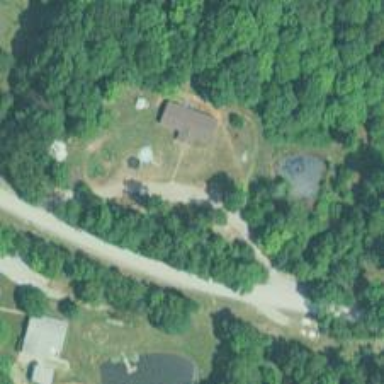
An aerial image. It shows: Driveway leading to service road.